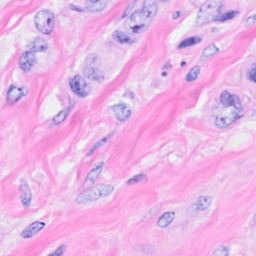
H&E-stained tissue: Breast